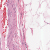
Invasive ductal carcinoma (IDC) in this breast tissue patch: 0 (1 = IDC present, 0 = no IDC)